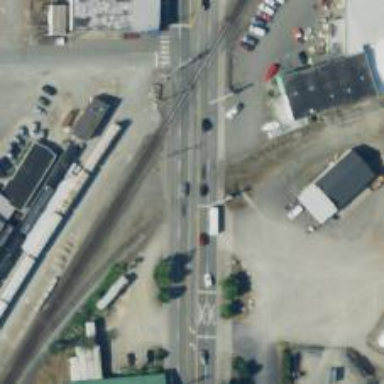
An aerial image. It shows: Railway level crossing.